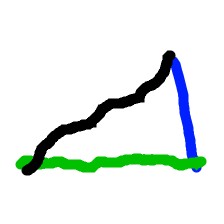
Shape: triangle